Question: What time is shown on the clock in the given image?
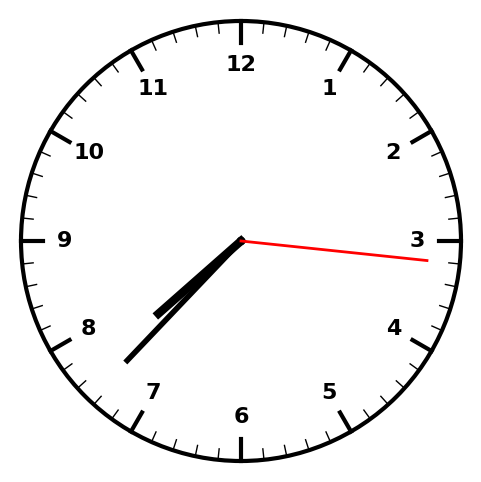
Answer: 07:37:16